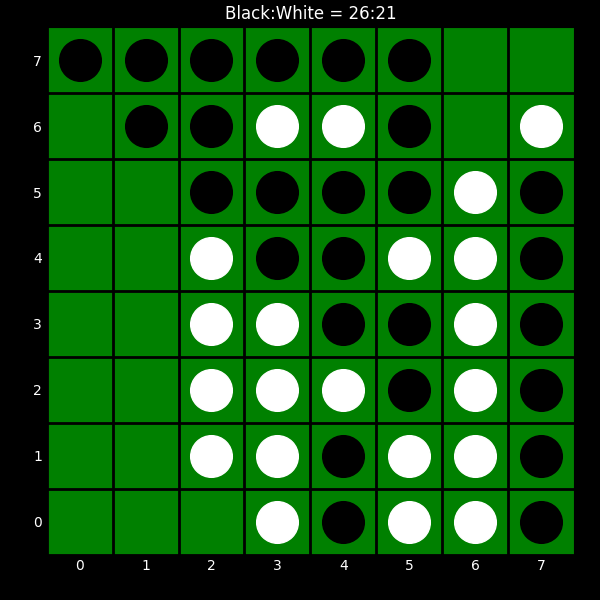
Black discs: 26
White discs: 21